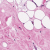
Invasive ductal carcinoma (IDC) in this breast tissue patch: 0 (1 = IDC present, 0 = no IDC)